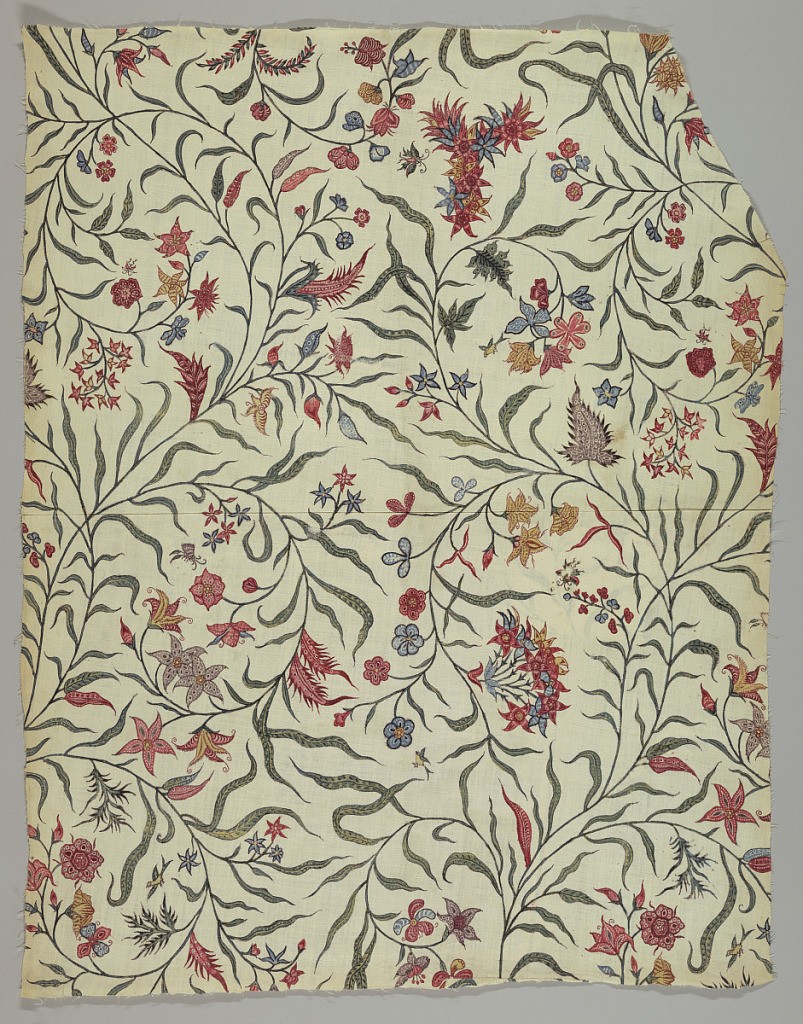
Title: Chintz
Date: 18th century
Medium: cotton Technique: mordants (black, 2 reds, brown & purple) and dye applied by brush; blue painted over a resist; chintz on plain weave
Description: Elaborate curving vine from which flowers spring. Small birds and insects.